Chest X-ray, PA view. Patient: 35 years old, sex M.
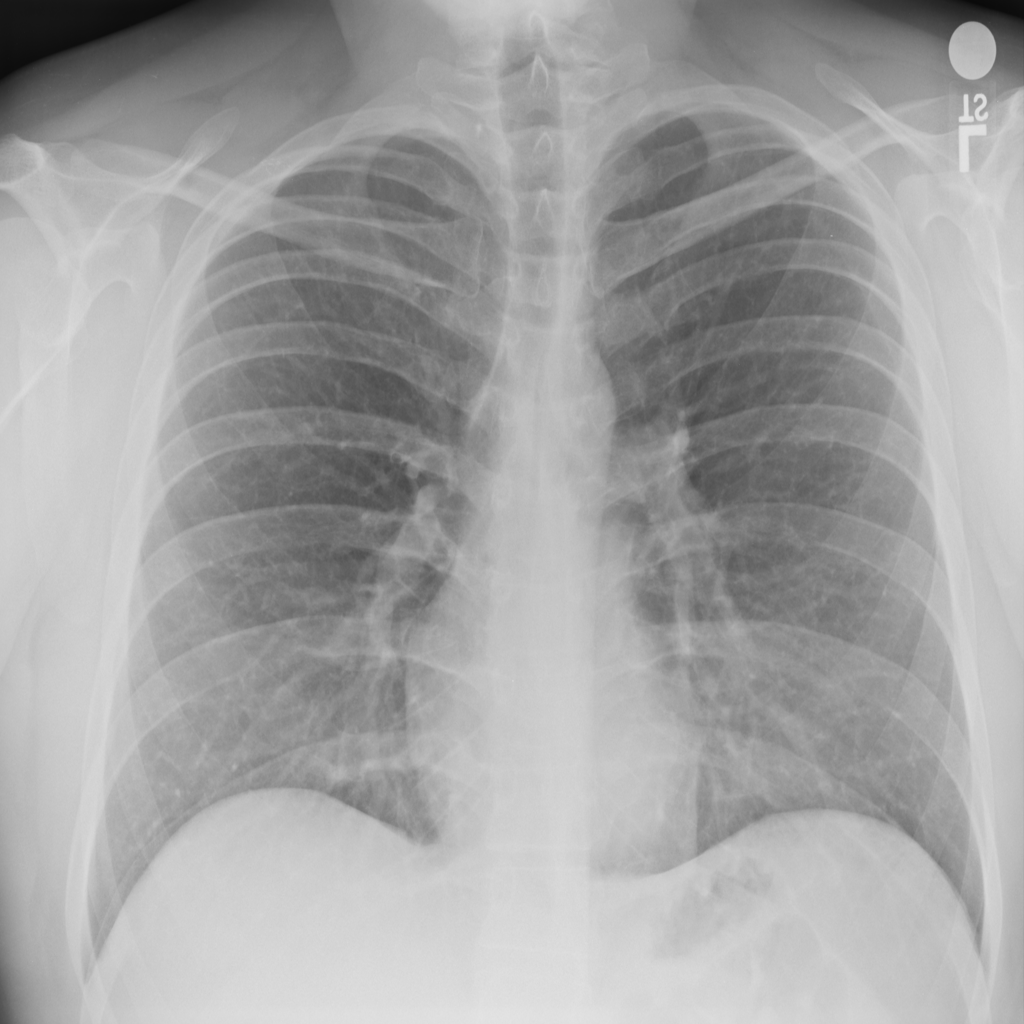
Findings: No Finding